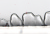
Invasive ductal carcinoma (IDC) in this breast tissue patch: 0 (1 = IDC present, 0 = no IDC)